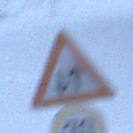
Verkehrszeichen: Gegenverkehr
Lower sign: Geschwindigkeit70
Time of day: Midday
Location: Outdoor (Nature)
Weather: Overcast
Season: Winter
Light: Natural